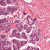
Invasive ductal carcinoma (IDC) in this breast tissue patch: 0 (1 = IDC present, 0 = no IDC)